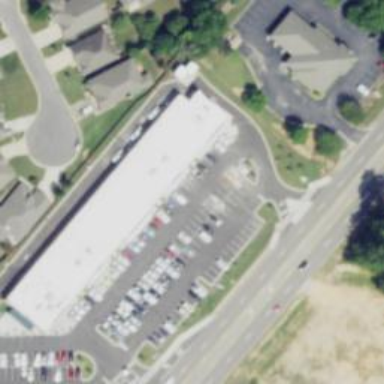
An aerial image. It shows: Retail building.